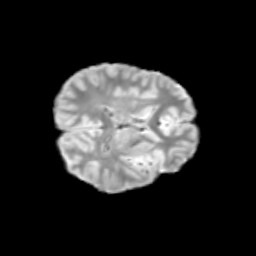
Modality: T2w
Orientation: axial
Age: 12
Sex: male
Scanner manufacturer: siemens
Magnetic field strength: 3 T
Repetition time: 3.8 s
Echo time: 0.07 s